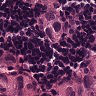
Metastatic tissue present: yes